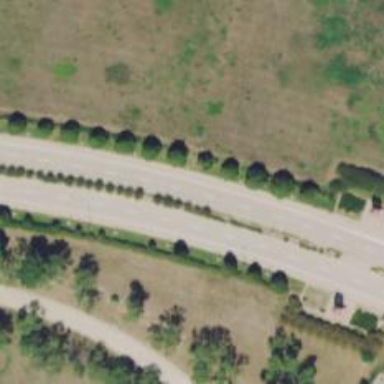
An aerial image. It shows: This image shows trunk highway that functions as expressway.